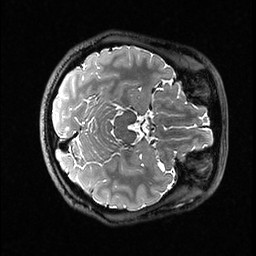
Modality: T1w
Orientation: axial
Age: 21
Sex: male
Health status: healthy
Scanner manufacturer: ge
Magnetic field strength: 3 T
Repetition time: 0.007348 s
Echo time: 0.003036 s